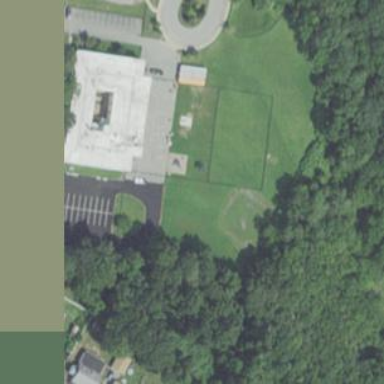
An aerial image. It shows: School.